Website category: restaurant
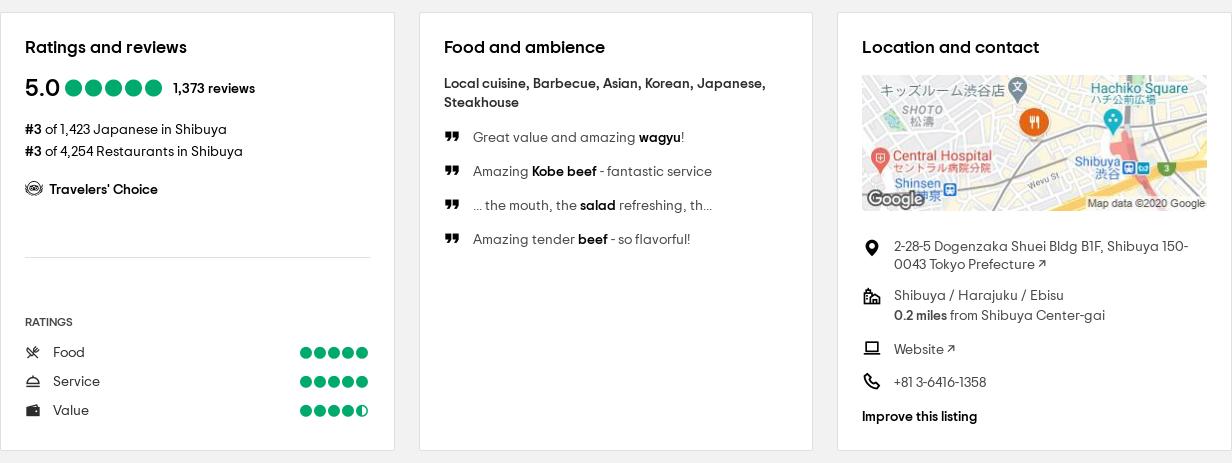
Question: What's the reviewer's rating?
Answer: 5.0

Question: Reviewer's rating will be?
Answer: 5.0

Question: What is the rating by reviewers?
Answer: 5.0

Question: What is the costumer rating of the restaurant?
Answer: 5.0

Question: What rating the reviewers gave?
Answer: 5.0

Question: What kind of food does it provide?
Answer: Local cuisine, Barbecue, Asian, Korean, Japanese, Steakhouse

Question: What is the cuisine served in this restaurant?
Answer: Local cuisine, Barbecue, Asian, Korean, Japanese, Steakhouse

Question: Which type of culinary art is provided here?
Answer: Local cuisine, Barbecue, Asian, Korean, Japanese, Steakhouse

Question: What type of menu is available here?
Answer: Local cuisine, Barbecue, Asian, Korean, Japanese, Steakhouse

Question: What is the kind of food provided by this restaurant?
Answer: Local cuisine, Barbecue, Asian, Korean, Japanese, Steakhouse

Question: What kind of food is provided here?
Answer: Local cuisine, Barbecue, Asian, Korean, Japanese, Steakhouse

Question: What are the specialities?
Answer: Local cuisine, Barbecue, Asian, Korean, Japanese, Steakhouse

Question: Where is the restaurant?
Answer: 2-28-5 Dogenzaka Shuei Bldg B1F, Shibuya 150-0043 Tokyo Prefecture

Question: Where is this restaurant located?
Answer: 2-28-5 Dogenzaka Shuei Bldg B1F, Shibuya 150-0043 Tokyo Prefecture

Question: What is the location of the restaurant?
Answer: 2-28-5 Dogenzaka Shuei Bldg B1F, Shibuya 150-0043 Tokyo Prefecture

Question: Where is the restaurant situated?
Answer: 2-28-5 Dogenzaka Shuei Bldg B1F, Shibuya 150-0043 Tokyo Prefecture

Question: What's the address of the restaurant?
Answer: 2-28-5 Dogenzaka Shuei Bldg B1F, Shibuya 150-0043 Tokyo Prefecture

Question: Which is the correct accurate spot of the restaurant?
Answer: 2-28-5 Dogenzaka Shuei Bldg B1F, Shibuya 150-0043 Tokyo Prefecture

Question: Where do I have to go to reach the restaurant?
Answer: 2-28-5 Dogenzaka Shuei Bldg B1F, Shibuya 150-0043 Tokyo Prefecture

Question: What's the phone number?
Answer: +81 3-6416-1358

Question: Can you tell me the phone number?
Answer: +81 3-6416-1358

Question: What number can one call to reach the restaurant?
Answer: +81 3-6416-1358

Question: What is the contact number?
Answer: +81 3-6416-1358

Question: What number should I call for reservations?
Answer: +81 3-6416-1358

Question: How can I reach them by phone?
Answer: +81 3-6416-1358